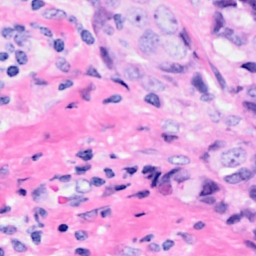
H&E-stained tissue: Breast